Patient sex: F
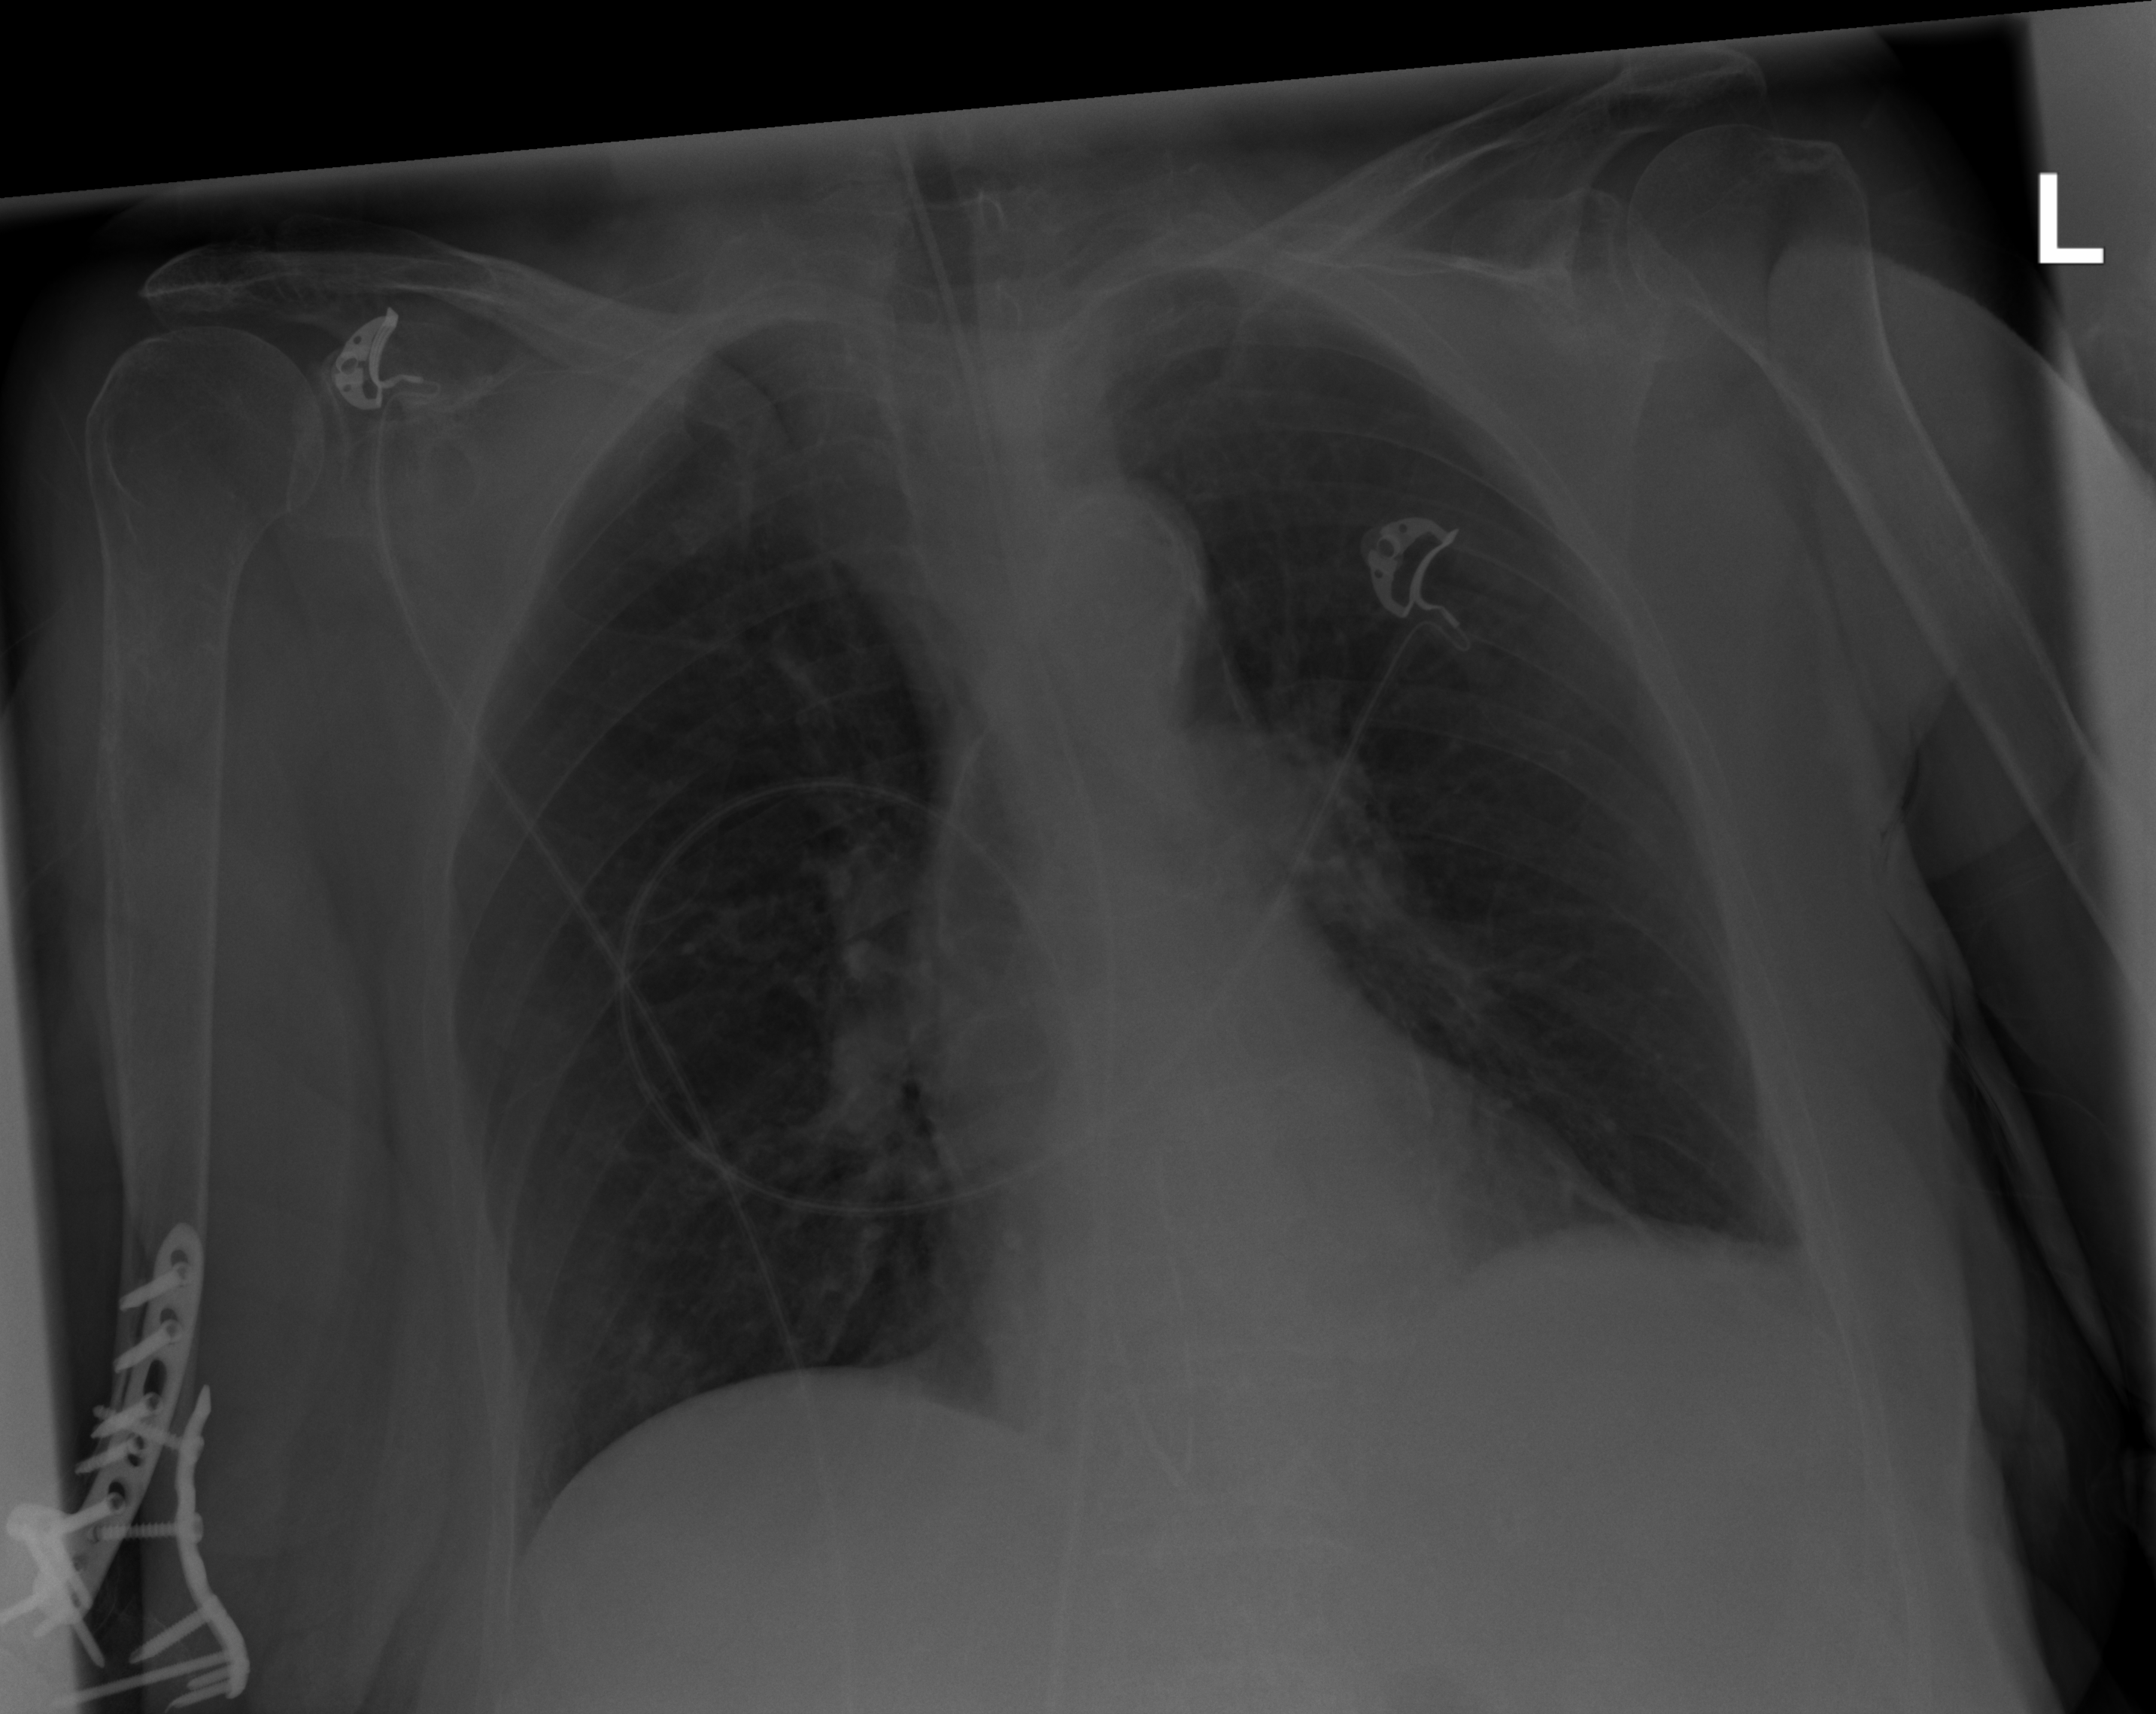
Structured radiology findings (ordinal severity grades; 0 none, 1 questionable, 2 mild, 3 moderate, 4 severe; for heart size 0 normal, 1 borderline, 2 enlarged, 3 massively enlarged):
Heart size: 0
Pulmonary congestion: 0
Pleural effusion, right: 0
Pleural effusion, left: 2
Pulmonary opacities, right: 0
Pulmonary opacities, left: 0
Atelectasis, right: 0
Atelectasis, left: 0